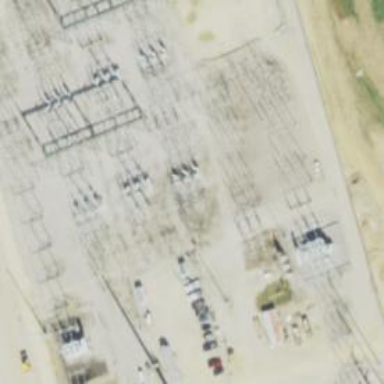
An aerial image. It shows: Switch used for power control.